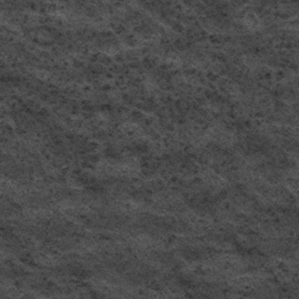
Label: frost